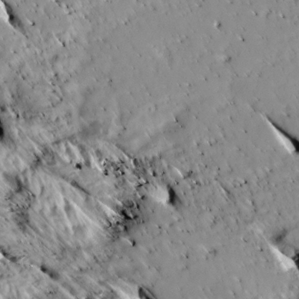
Label: non_frost